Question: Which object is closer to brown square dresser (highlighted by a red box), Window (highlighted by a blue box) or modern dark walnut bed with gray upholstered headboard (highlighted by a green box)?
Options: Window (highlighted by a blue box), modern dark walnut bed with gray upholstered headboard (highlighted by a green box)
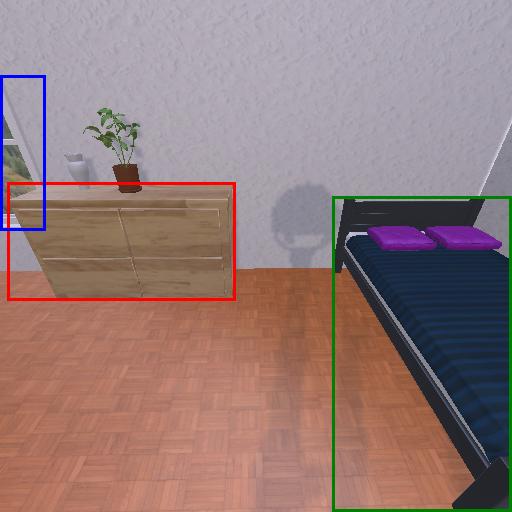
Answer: Window (highlighted by a blue box)